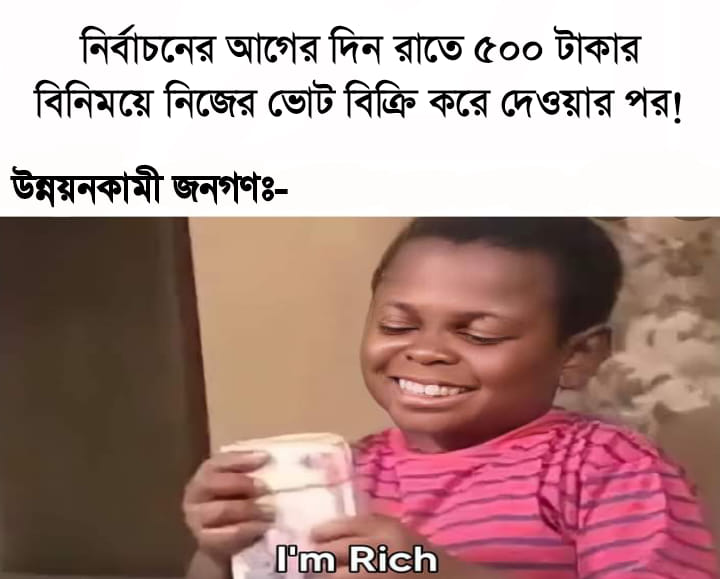
Text: নির্বাচনের আগের দিন রাতে ৫০০ টাকার বিনিময়ে নিজের ভোট বিক্রি করে দেওয়ার পর! উন্নয়নকামী জনগণ :-
Label: Hate
Hate category: Political
Targeted group: Organization